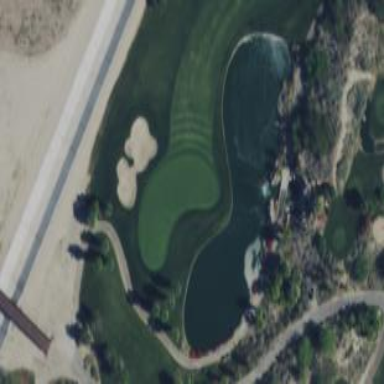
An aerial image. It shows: Pond on golf course designated as lateral water hazard.